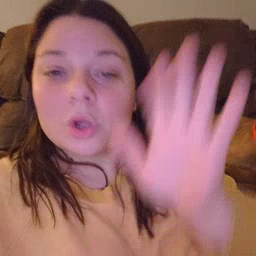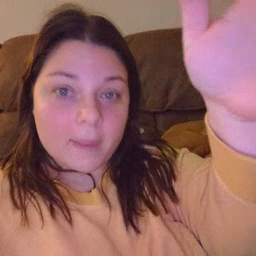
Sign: grandpa